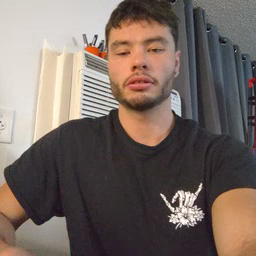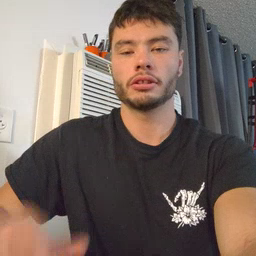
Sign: minemy